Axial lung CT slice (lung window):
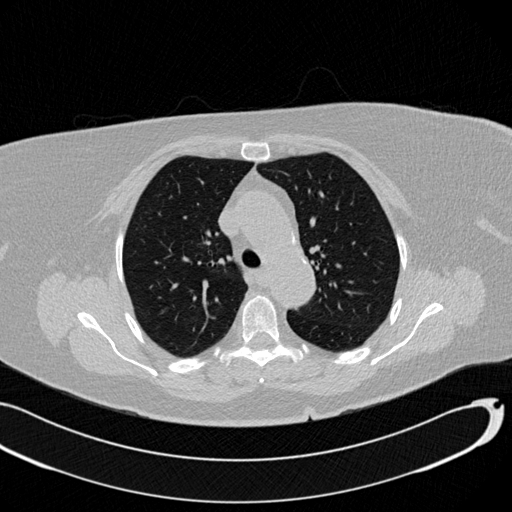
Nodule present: no